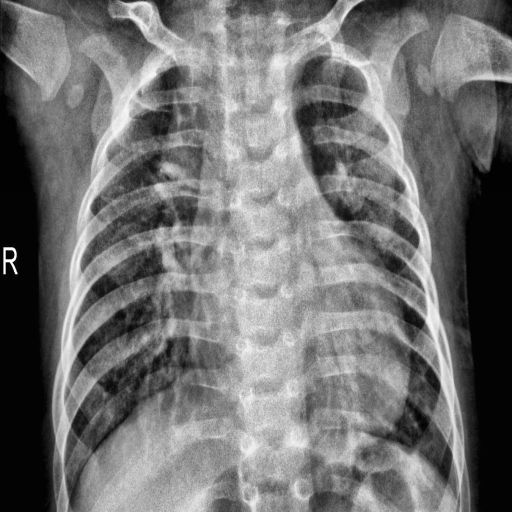
Finding: PNEUMONIA